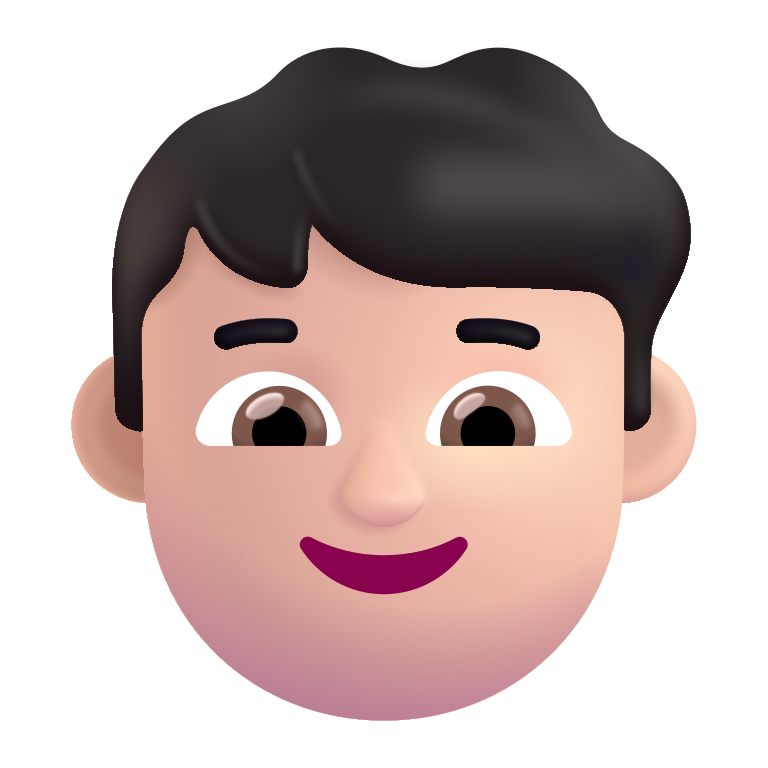
boy color light